К концу вертикальной водопроводной трубы при помощи короткого отрезка резиновой трубки прикреплена стальная насадка массой $M$, как показано на рисунке.
При каком расходе воды насадка будет горизонтальной? Площадь сечения насадки $S$, длина еe $L$. Трением пренебречь.
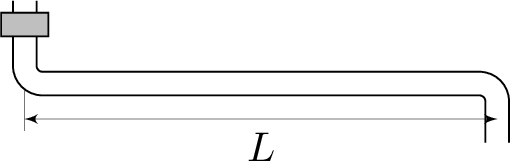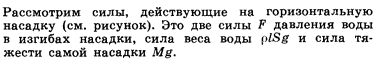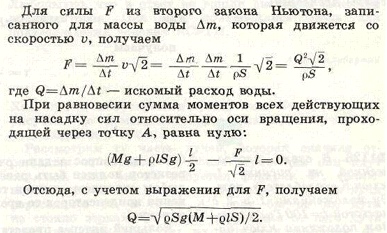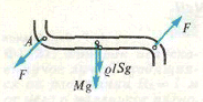
Темы:
T, Гидродинамика, Всероссийские, Импульс, Массовый расход